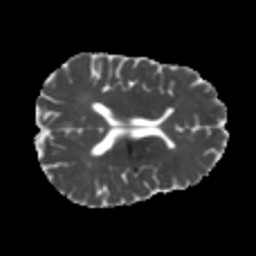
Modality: MD
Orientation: axial
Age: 26
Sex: male
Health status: healthy
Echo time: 0.074 s